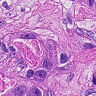
Metastatic tissue present: yes